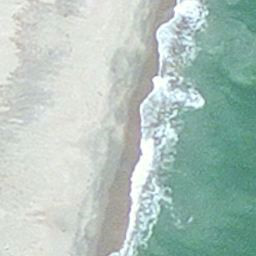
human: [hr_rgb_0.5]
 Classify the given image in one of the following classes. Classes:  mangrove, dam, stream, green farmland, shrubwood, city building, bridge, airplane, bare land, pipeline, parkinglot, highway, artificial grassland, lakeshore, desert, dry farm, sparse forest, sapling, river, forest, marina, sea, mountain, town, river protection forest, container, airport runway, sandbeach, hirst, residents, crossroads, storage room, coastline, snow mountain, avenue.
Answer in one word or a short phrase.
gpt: coastline